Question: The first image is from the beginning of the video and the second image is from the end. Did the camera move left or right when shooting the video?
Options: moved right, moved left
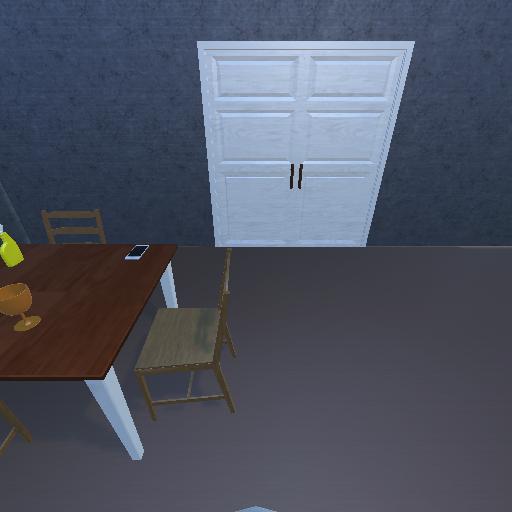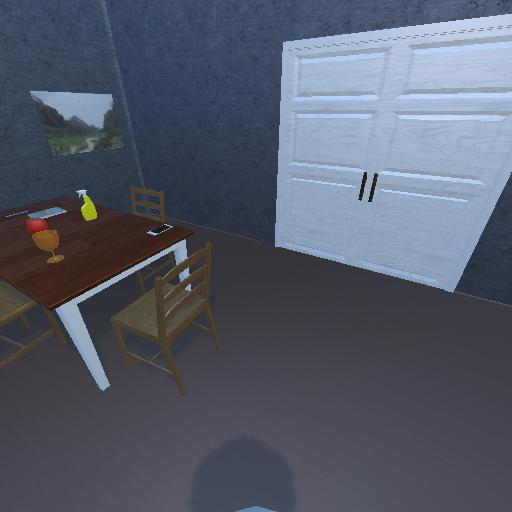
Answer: moved right